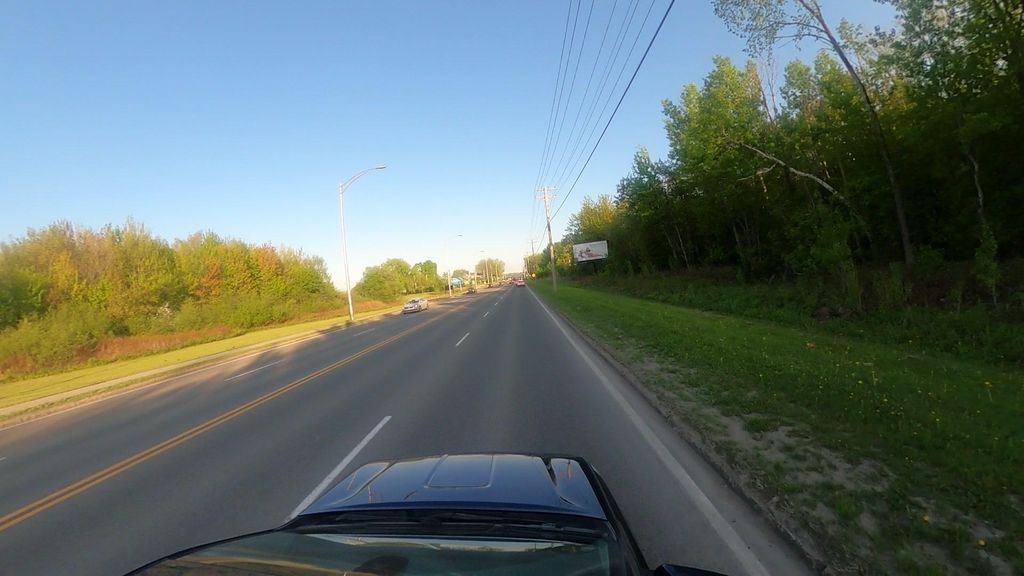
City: quebec_city